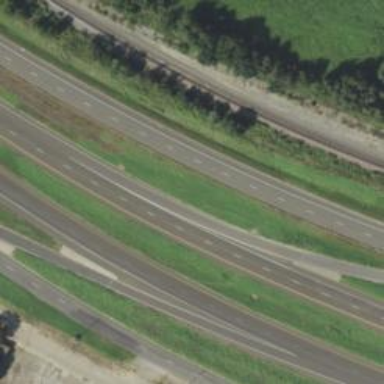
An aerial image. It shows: Tertiary road with frontage road.